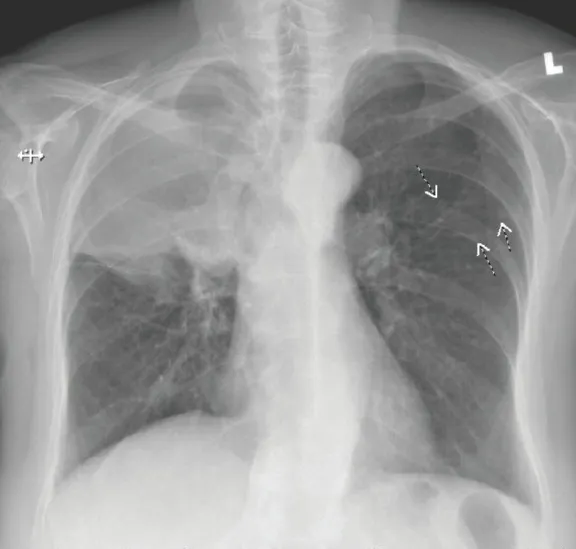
Right hilar mass/opacity with atypical right upper lung zone opacity representing mass or atelectasis. There are multiple smaller nodules in the left chest. Findings suspicious for neoplasia. CT scan of the chest with IV contrast is recommended for further evaluation.
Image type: radiology (x_ray)